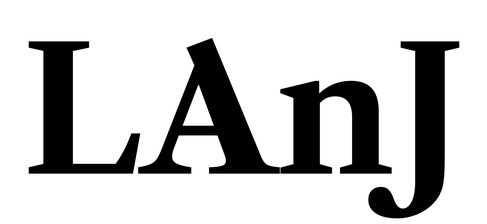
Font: LibreCaslonText_Bold